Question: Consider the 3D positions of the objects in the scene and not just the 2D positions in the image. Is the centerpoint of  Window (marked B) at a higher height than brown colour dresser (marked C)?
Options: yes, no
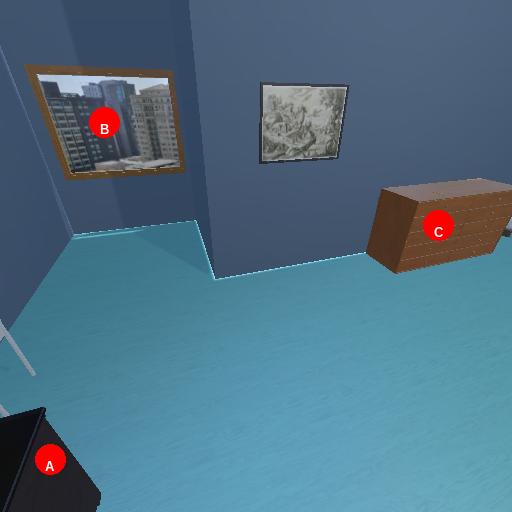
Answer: yes